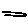
Label: line